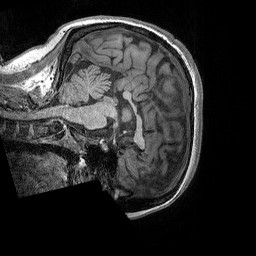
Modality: T1w
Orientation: sagittal
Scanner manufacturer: siemens
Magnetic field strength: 3 T
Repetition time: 2.3 s
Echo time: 0.00298 s